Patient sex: M
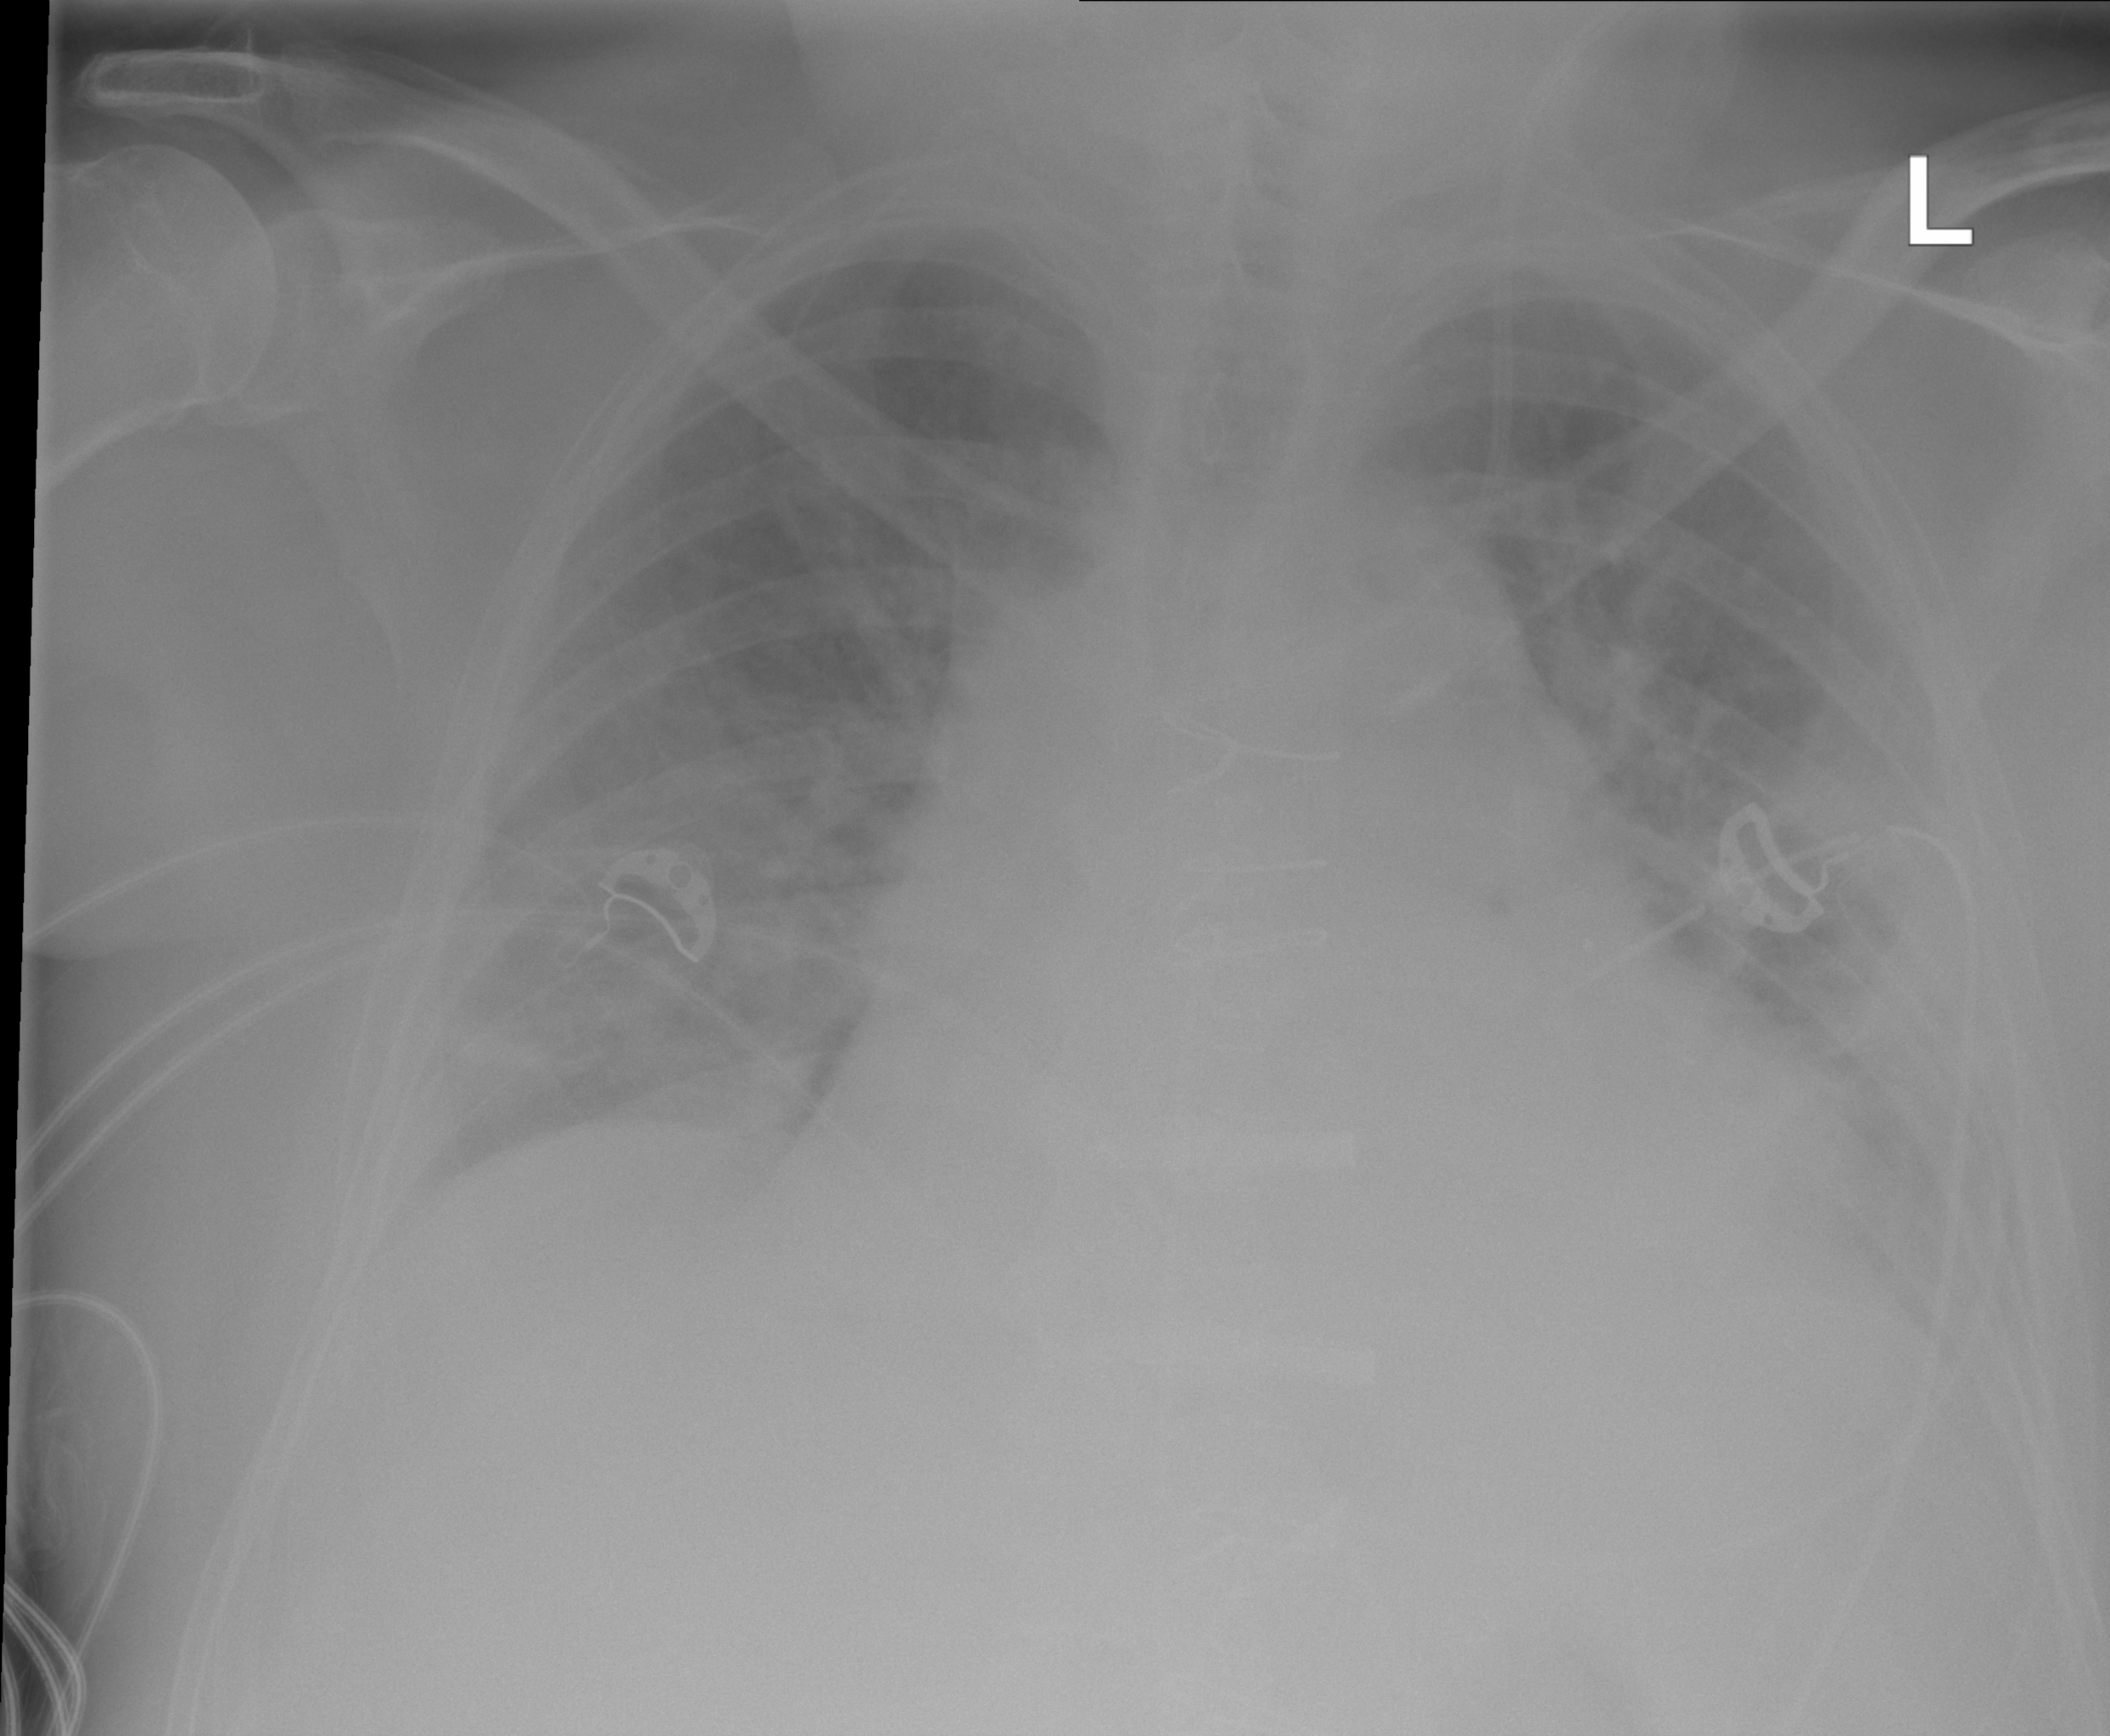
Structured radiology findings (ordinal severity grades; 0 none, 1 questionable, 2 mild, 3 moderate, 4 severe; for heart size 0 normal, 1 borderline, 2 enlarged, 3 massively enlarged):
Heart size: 2
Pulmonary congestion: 2
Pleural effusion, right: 2
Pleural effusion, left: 2
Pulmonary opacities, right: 0
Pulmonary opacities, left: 0
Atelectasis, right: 2
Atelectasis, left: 3